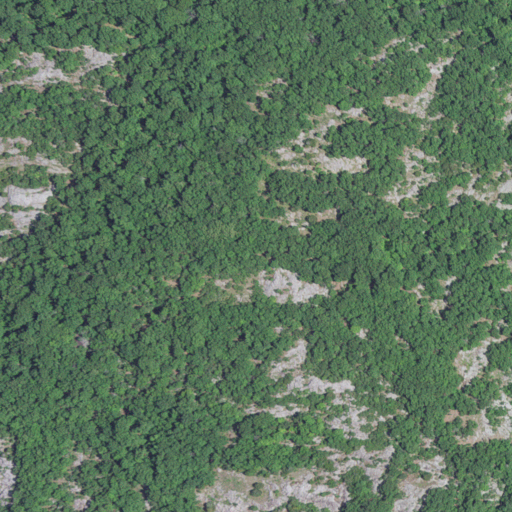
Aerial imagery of mountain in Missouri named Cedar Hill containing deciduous forest and grassland